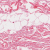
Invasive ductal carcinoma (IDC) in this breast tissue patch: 0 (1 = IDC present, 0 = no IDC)